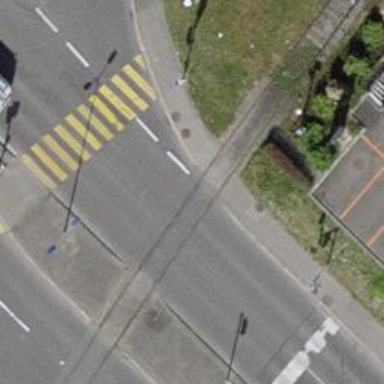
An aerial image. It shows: Level crossing along the railway.